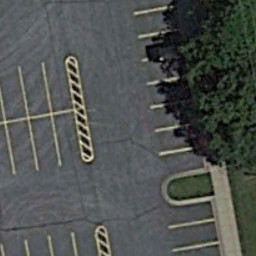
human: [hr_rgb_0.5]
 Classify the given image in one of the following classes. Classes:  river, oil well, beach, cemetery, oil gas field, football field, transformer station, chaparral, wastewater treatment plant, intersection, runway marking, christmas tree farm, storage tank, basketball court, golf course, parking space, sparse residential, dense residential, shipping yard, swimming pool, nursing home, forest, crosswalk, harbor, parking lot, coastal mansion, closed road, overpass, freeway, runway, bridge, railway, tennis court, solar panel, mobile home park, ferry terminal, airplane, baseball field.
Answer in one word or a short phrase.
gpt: parking space